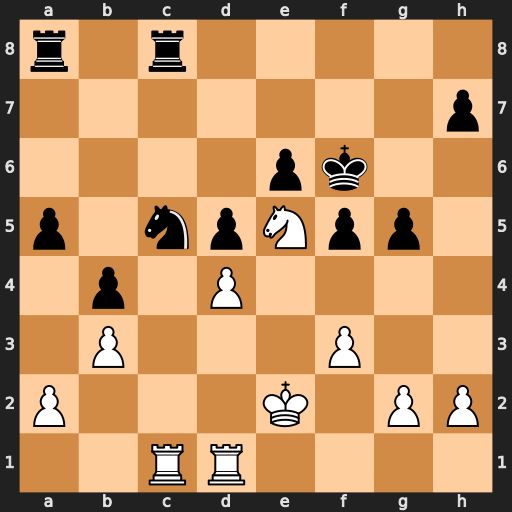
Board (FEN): r1r5/7p/4pk2/p1npNpp1/1p1P4/1P3P2/P3K1PP/2RR4
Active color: w
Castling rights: -
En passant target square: -
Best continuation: Rxc5 Rxc5 Nd7+ Ke7 Nxc5